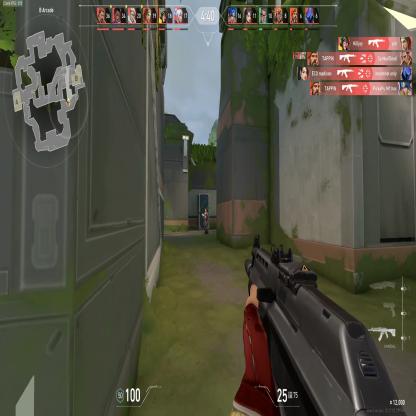
Label: enemy